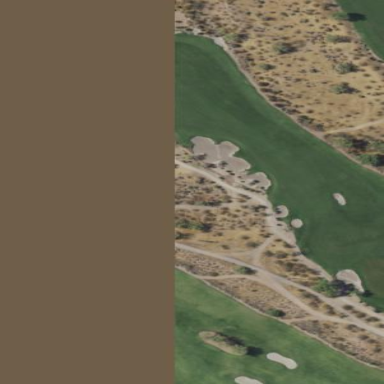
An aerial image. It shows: Rough grassy area used for golf.